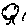
Label: tree